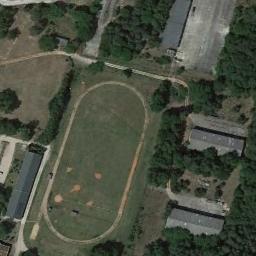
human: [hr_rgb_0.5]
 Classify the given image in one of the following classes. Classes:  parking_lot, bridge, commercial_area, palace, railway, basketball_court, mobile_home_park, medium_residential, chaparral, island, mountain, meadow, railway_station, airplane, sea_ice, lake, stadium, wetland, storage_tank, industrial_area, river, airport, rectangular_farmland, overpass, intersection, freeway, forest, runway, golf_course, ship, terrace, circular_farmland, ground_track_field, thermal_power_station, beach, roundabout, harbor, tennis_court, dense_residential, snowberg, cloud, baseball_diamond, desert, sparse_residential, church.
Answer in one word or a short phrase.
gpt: ground_track_field